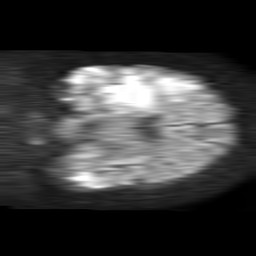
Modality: TRACE
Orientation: coronal
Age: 46
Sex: female
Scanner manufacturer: philips
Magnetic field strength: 1.5 T
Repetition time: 4.6 s
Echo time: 0.08631 s